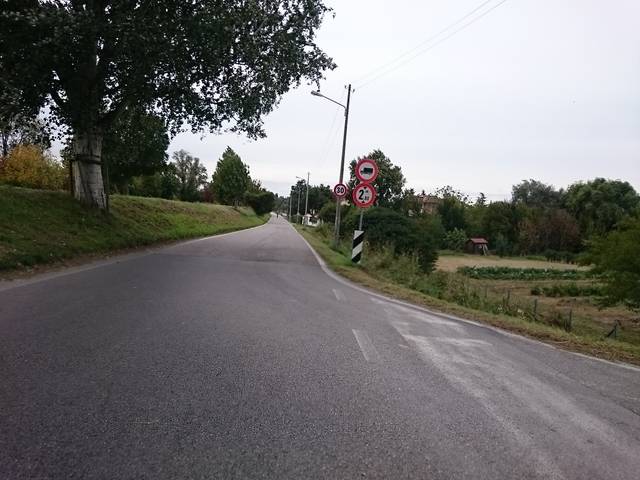
Region: Italy
Coordinates: 45.389, 11.847